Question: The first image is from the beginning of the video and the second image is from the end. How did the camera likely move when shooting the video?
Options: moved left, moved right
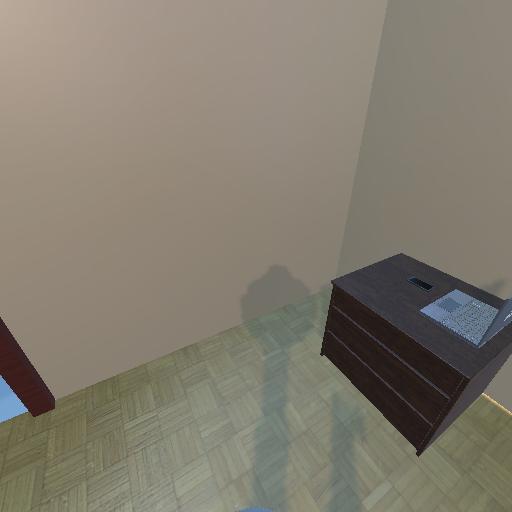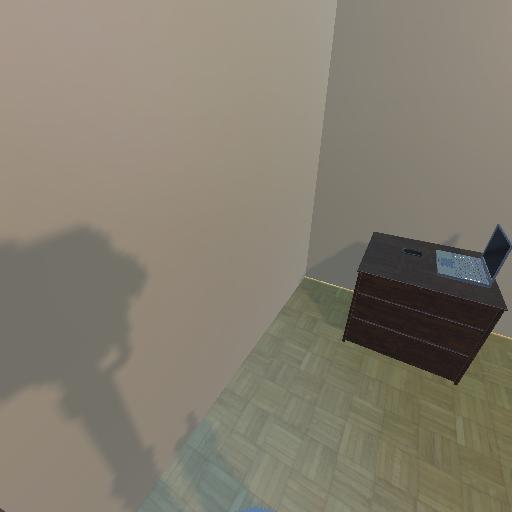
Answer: moved left